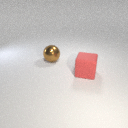
large brown metal sphere to the left of large red rubber cube